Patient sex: F
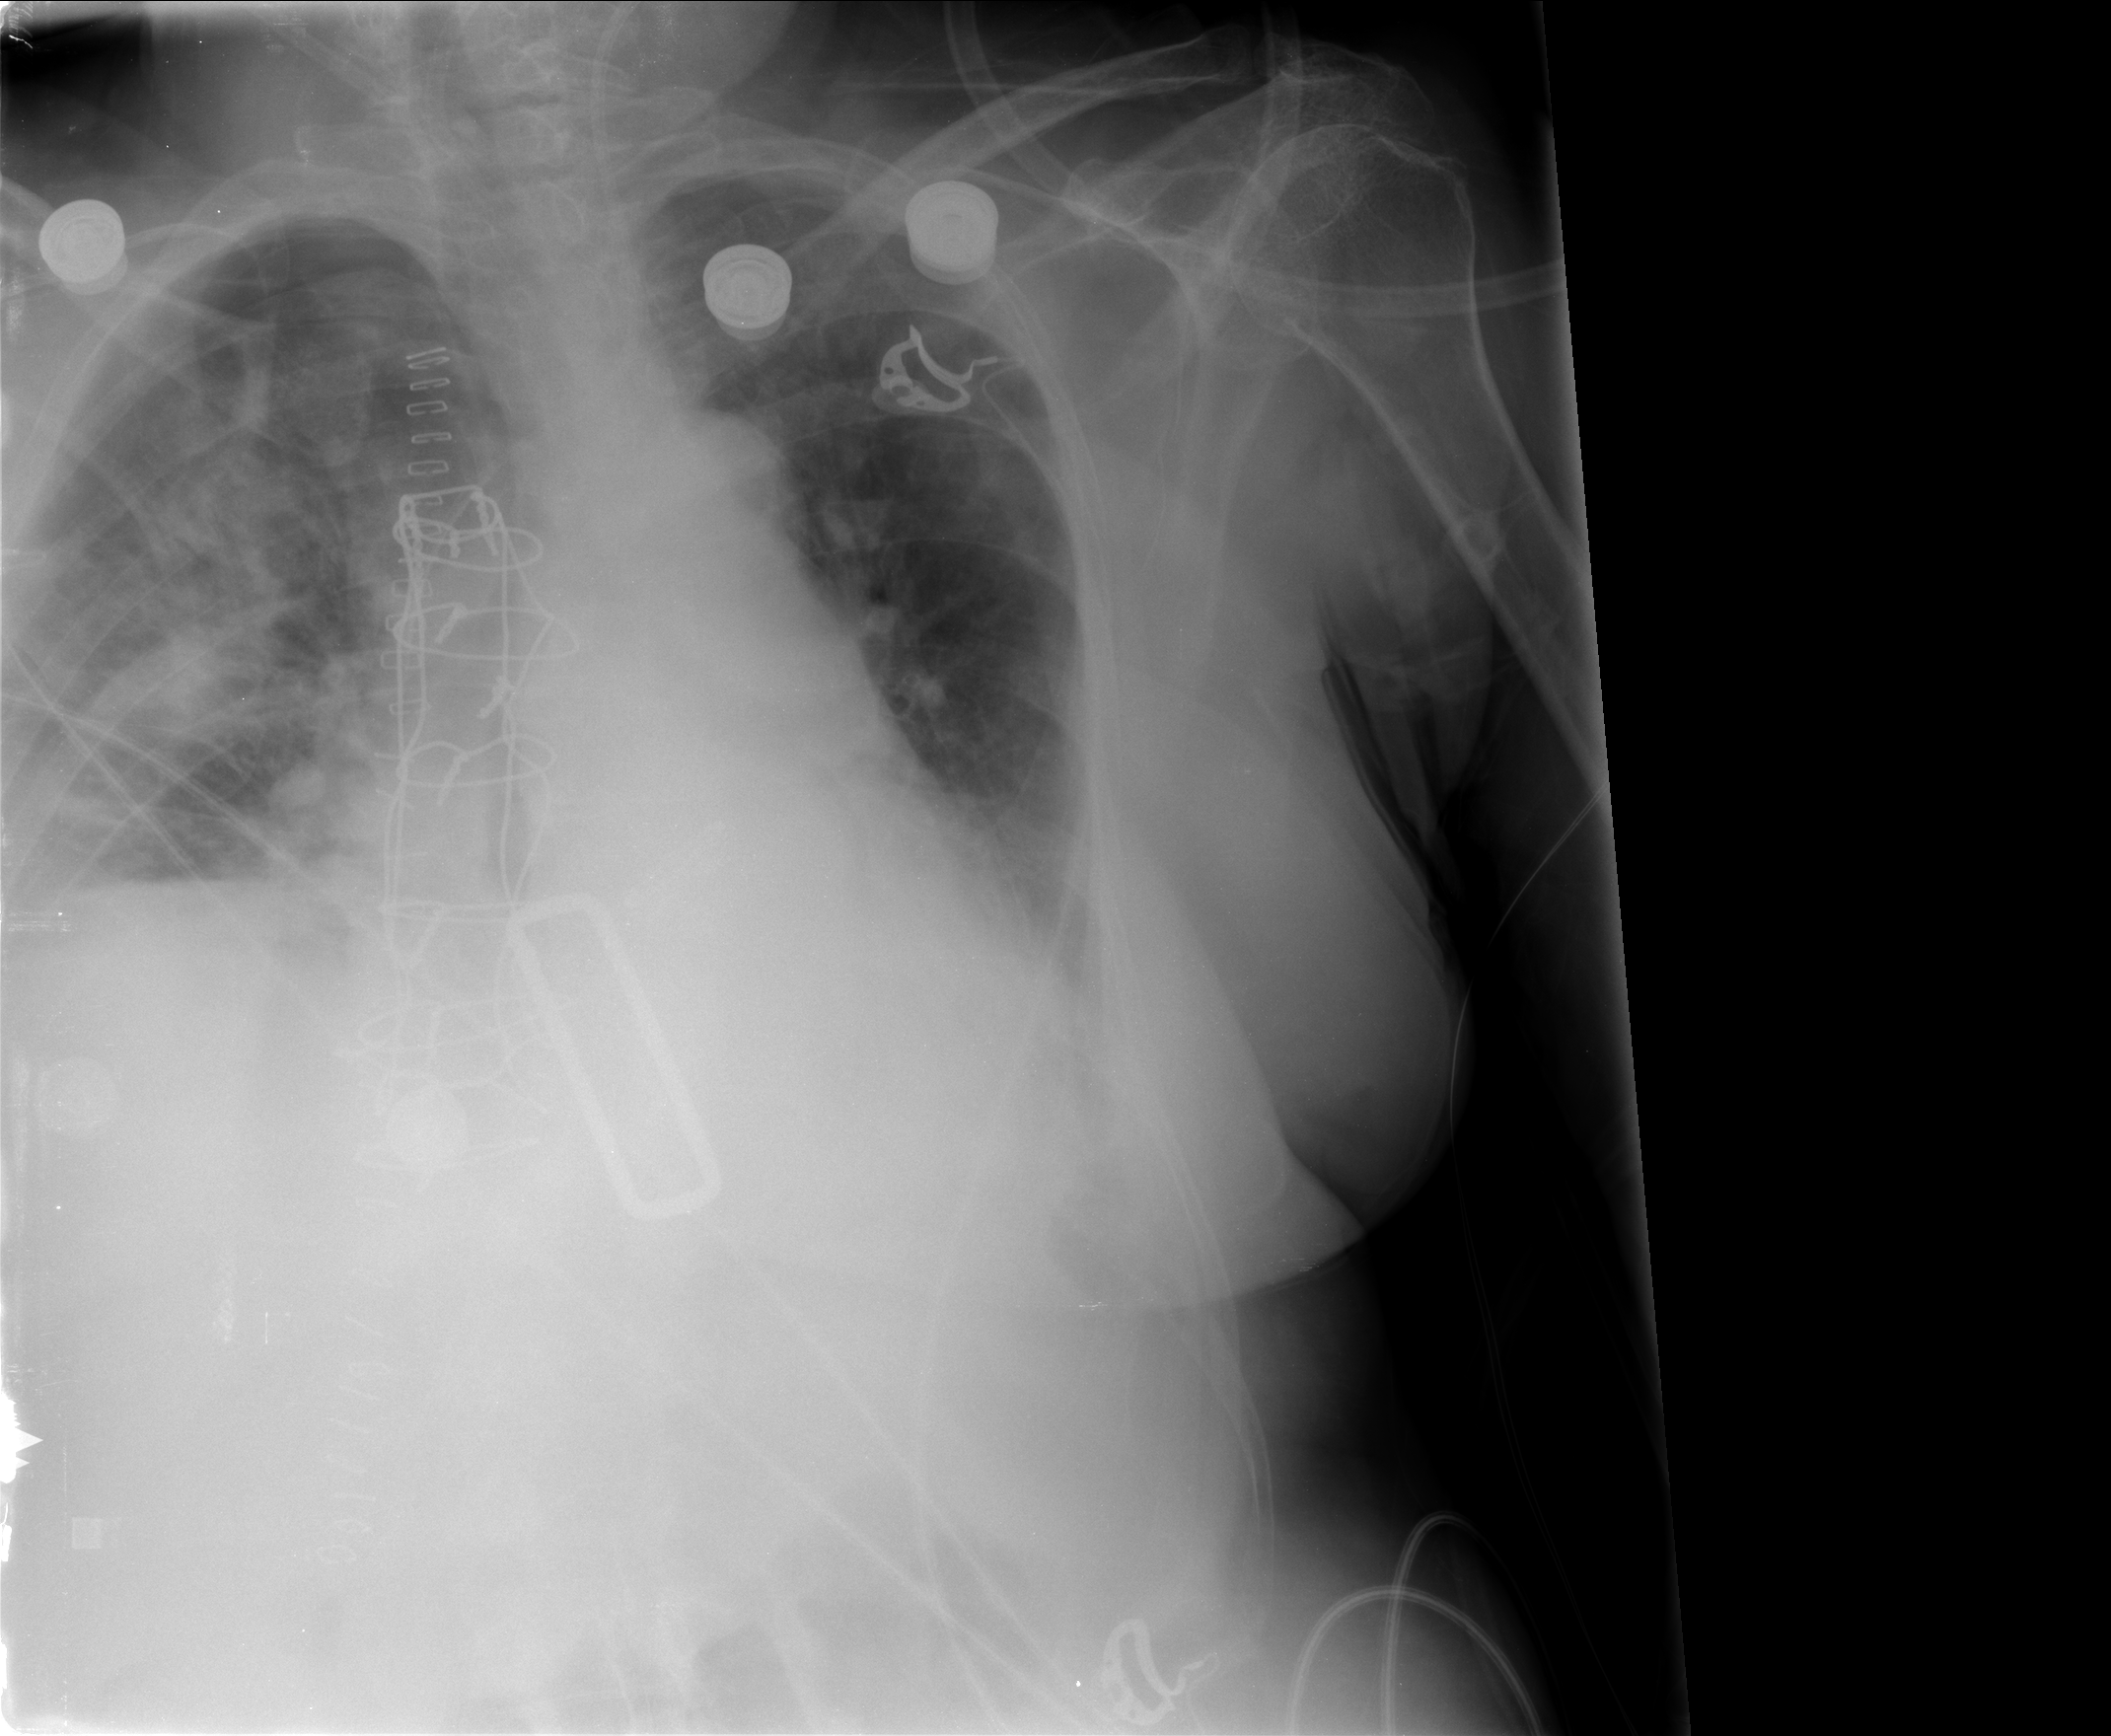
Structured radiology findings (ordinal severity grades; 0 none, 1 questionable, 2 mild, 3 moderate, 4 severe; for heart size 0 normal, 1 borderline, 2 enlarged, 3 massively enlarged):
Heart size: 2
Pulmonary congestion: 2
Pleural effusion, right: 2
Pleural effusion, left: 2
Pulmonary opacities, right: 2
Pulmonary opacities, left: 0
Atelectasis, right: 2
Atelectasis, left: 2